Question: I'm receiving a Byte from FPGA and it appears in textbox4, however, since my output is (ex: 0x03 or 0x07...) what appear in textbox is strange symbols (which I believe is the ASCII representation of 0x03) :

so what I want is the output to be just 3(decimal value of 0x03), how can I do it?
I tried alot (see textbox5 of my code) but I couldn't, can you help a beginner? thx.
Note: My FPGA calculate M^e mod G-> 33^5 mod 35 = 3
--the code:
'''
using System;
using System.Collections.Generic;
using System.ComponentModel;
using System.Data;
using System.Drawing;
using System.Linq;
using System.Text;
using System.Windows.Forms;
using System.IO;
namespace WindowsFormsApplication1
{
public partial class Form2 : Form
{
public Form2()
{
InitializeComponent();
}
string RXstring = "";
private void pictureBox2_Click(object sender, EventArgs e)
{
serialPort1.Close();
Form1 myForm = new Form1();
this.Close();
}
private void groupBox1_Enter(object sender, EventArgs e)
{
}
private void button3_Click(object sender, EventArgs e)
{
try
{
if (!serialPort1.IsOpen)
{
serialPort1.Open();
button3.Enabled = false;
}
else
{
MessageBox.Show("Port is Open by other party!");
}
}
catch (UnauthorizedAccessException ex)
{
MessageBox.Show(ex.Message);
}
}
private void Form2_FormClosed(object sender, FormClosedEventArgs e)
{
serialPort1.Close();
}
private void serialPort1_DataReceived(object sender, System.IO.Ports.SerialDataReceivedEventArgs e)
{
try
{
RXstring = serialPort1.ReadExisting();
this.Invoke(new EventHandler(displaytext));
}
catch (System.TimeoutException)
{
}
}
private void displaytext(object s, EventArgs e)
{
//var a = RXstring[0];
//var b = RXstring[1];
//string h = String.Format("{0:X2}", RXstring);
textBox4.AppendText(RXstring);
}
void button1_Click(object sender, EventArgs e)
{
//Get the strings (text)
string textM = textBox1.Text;
string textE = textBox2.Text;
string textG = textBox3.Text;
//Assuming you want unsigned numbers, convert to numeric types
//You might want to put in exception handling for invalid inputs, watch for overflows etc.
UInt16 bitsX = Convert.ToUInt16(0x1F01);
UInt16 bitsM = Convert.ToUInt16(textM);
UInt16 bitsE = Convert.ToUInt16(textE);
UInt16 bitsG = Convert.ToUInt16(textG);
/*
* BitConverter puts the LSB at index 0, so depending on how you need to send the data,
* you might want to reverse the bytes BitConverter.GetBytes(bitsM).Reverse();
* or reverse the order you add them to the list
*/
var byteList = new List<byte>();
byteList.AddRange(BitConverter.GetBytes(bitsX));
byteList.AddRange(BitConverter.GetBytes(bitsM));
byteList.AddRange(BitConverter.GetBytes(bitsE));
byteList.AddRange(BitConverter.GetBytes(bitsG));
//Debugging message, uses LINQ
string bits = String.Join(" ",byteList.Select(b => b.ToString("X2")));
MessageBox.Show(bits);
//write the bytes
var bitArray = byteList.ToArray();
serialPort1.Write(bitArray, 0, 8);
//var x = bitArray[1] + (bitArray[2] << 0) + (bitArray[3] << 0) + (bitArray[4] << 0) + (bitArray[5] << 0) + (bitArray[6] << 0) + (bitArray[7] << 0);
//string y = String.Format("{0:X2}", x);
//string y = System.Text.Encoding.UTF8.GetString(bitArray);
//textBox5.AppendText(y);
}
private void button2_Click(object sender, EventArgs e)
{
textBox1.Text = "";
textBox2.Text = "";
textBox3.Text = "";
textBox4.Text = "";
}
private void textBox5_TextChanged(object sender, EventArgs e)
{
var value = Convert.ToInt16(textBox4);
string ss = value.ToString();
MessageBox.Show(ss.ToString());
string stringValue = Char.ConvertFromUtf32(value);
decimal vOut = Convert.ToDecimal(textBox4);
textBox5.AppendText(vOut.ToString());
}
}
}
'''
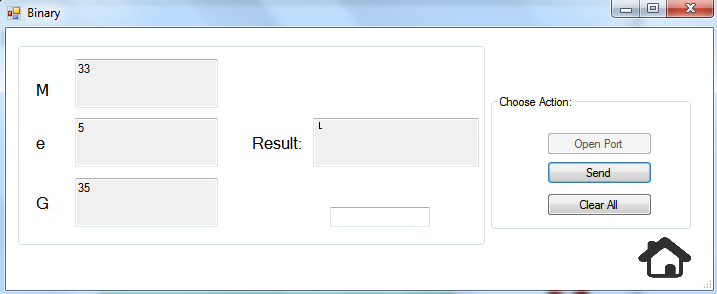
Answer: I have broken up the logic into a few steps:
1. Get the text
2. Parse the text into numbers (its binary)
3. Add the bytes to a list.
4. Covert List<byte> to array and send to serial port
I've commented the sections below. I use <URL> to help with the conversions. This code is purposely verbose to help show details.
'''
void button1_Click(object sender, EventArgs e)
{
//Get the strings (text)
string textM = textBox1.Text;
string textE = textBox2.Text;
string textG = textBox3.Text;
//Assuming you want unsigned numbers, convert to numeric types
//You might want to put in exception handling for invalid inputs, watch for overflows etc.
UInt16 bitsM = Convert.ToUInt16(textM);
byte bitsE = Convert.ToByte(textE);
UInt32 bitsG = Convert.ToUInt32(textG);
/*
* BitConverter puts the LSB at index 0, so depending on how you need to send the data,
* you might want to reverse the bytes BitConverter.GetBytes(bitsM).Reverse();
* or reverse the order you add them to the list
*/
var byteList = new List<byte>();
byteList.AddRange(BitConverter.GetBytes(bitsM));
byteList.AddRange(BitConverter.GetBytes(bitsE));
byteList.AddRange(BitConverter.GetBytes(bitsG));
//Debugging message, uses LINQ
string bits = String.Join(" ", byteList.Select(b => b.ToString("X2")));
MessageBox.Show(bits);
//write the bytes
var bitArray = byteList.ToArray();
serialPort1.Write(bitArray, 0, 7);
}
'''